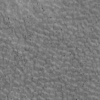
Label: not_dusty